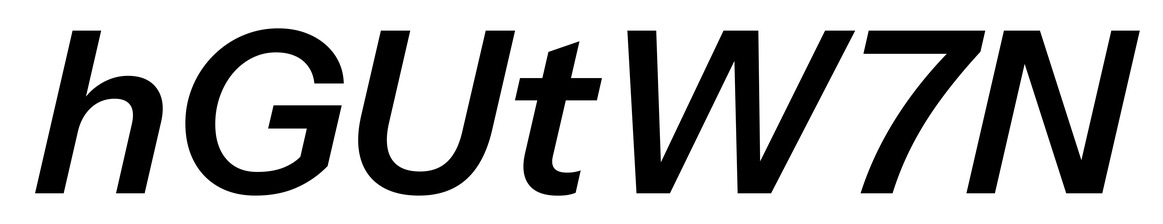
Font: InstrumentSans-Italic_SemiBold_Italic